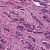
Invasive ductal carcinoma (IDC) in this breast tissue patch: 1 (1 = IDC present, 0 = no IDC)